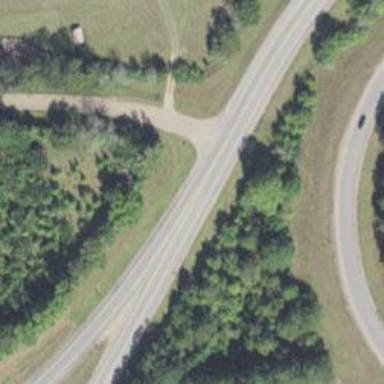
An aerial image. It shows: Primary highway.